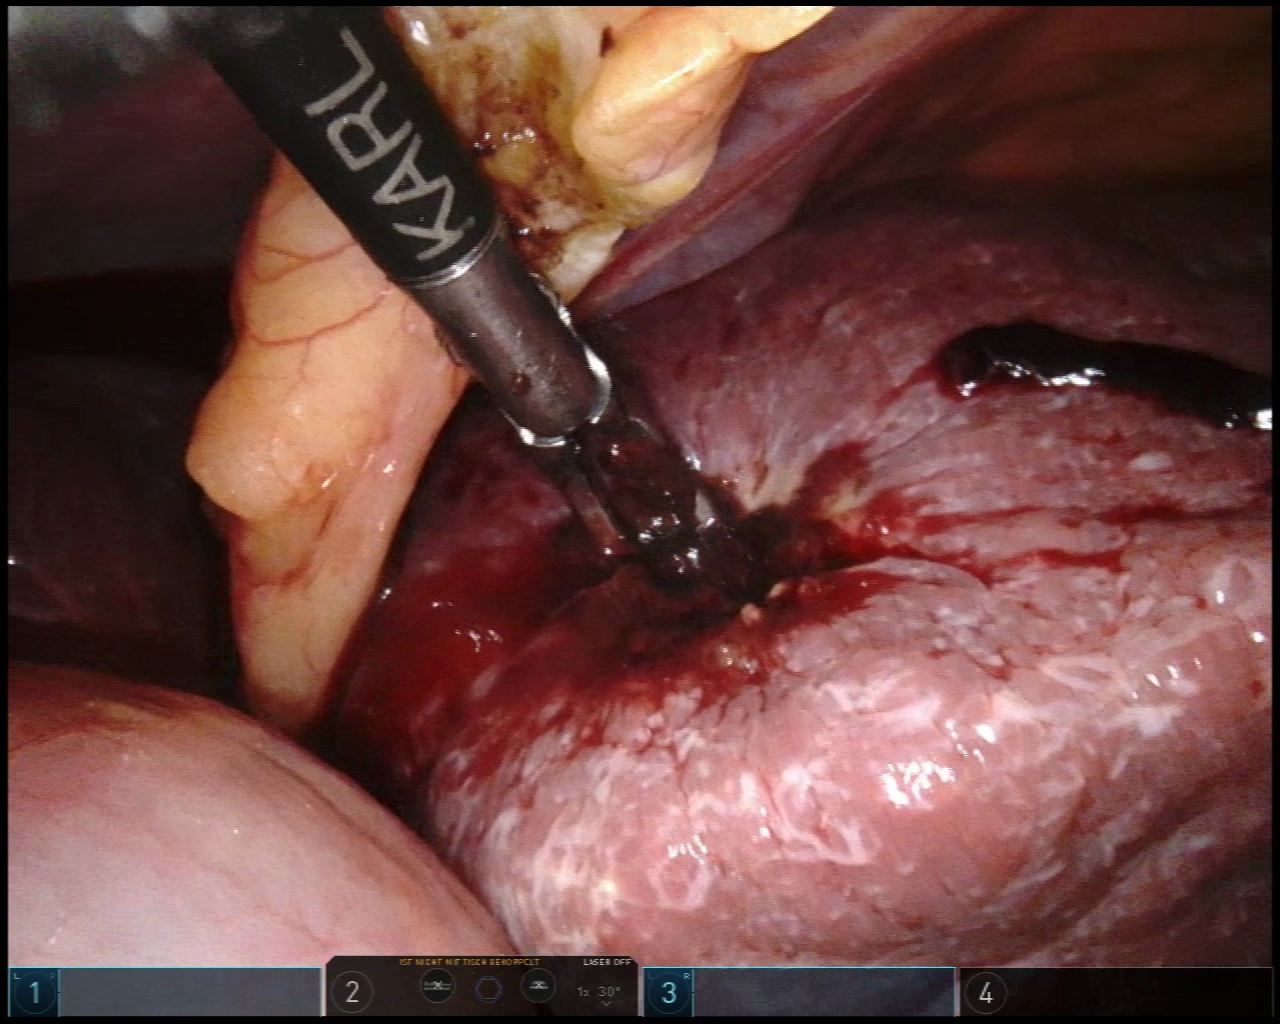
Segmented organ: liver
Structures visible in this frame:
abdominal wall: yes
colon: yes
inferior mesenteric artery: no
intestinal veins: no
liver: yes
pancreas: no
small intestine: no
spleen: no
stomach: no
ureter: no
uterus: no
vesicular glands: no